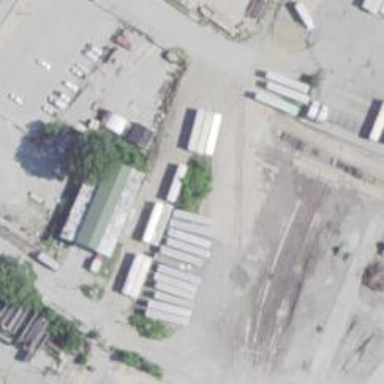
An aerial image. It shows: Unused railway yard.